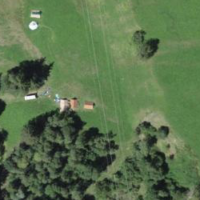
EUNIS habitat code: 24
Species observed at this site:
Melanargia galathea